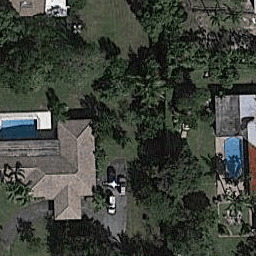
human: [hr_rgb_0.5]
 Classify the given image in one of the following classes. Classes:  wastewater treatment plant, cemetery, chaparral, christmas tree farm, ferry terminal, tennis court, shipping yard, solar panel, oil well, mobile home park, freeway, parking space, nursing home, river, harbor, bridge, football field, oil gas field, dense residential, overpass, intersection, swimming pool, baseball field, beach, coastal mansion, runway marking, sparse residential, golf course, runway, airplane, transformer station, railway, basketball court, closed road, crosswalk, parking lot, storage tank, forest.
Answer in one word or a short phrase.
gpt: sparse residential